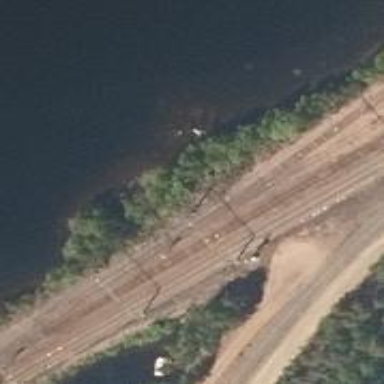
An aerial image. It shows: Railway siding with rails.